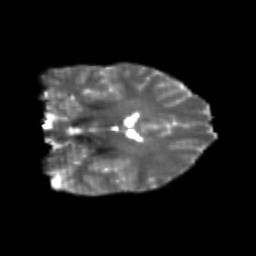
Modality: T2w
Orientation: coronal
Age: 20
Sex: female
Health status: healthy
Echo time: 0.074 s